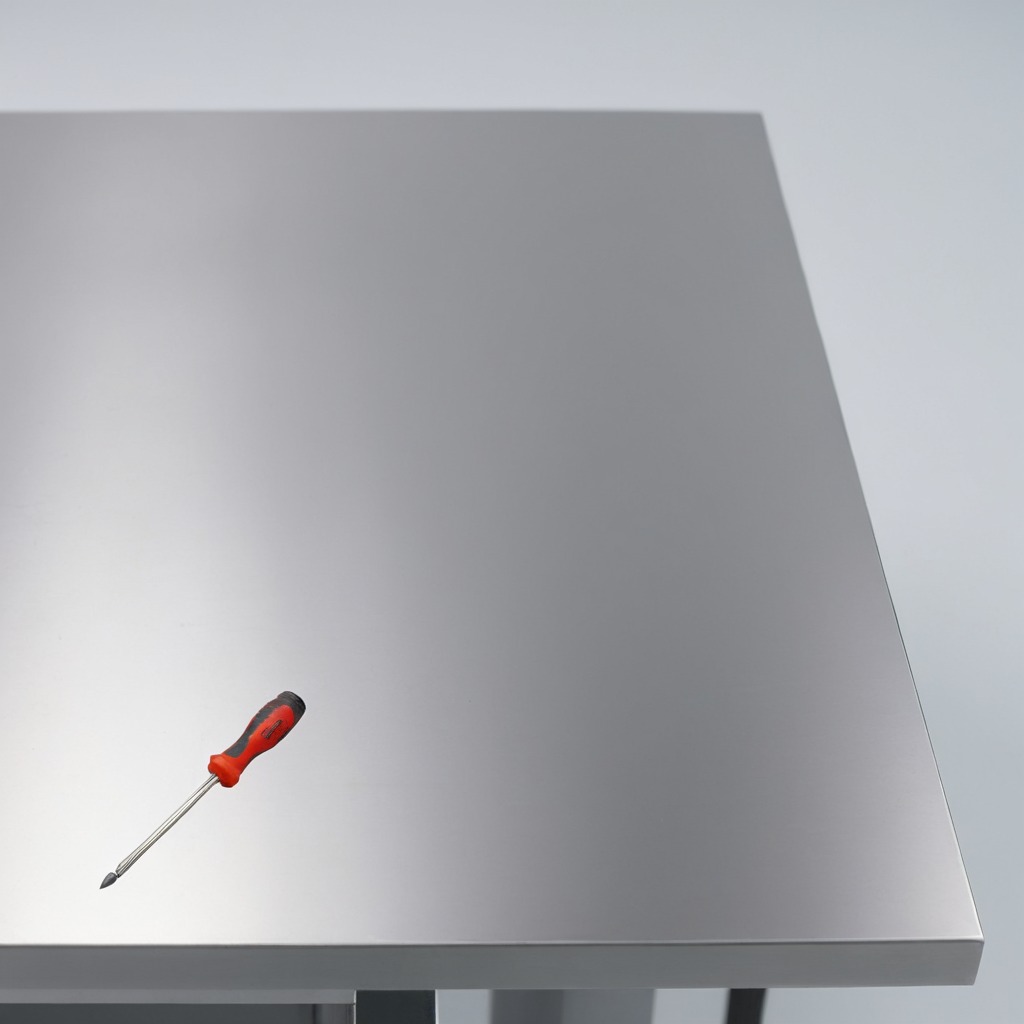
A screwdriver is lying on the stainless steel table.